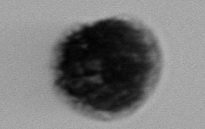
Label: Gonyaulax